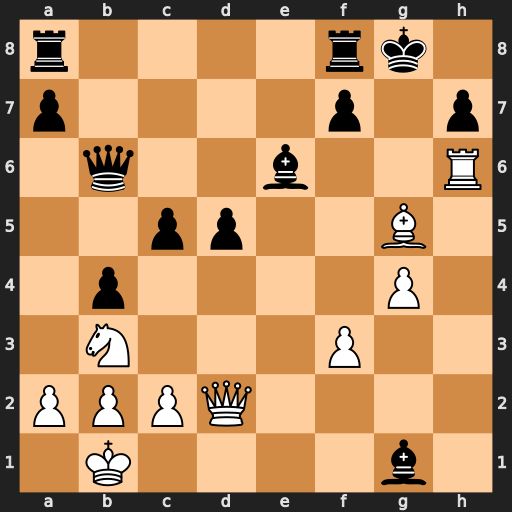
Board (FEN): r4rk1/p4p1p/1q2b2R/2pp2B1/1p4P1/1N3P2/PPPQ4/1K4b1
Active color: w
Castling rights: -
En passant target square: -
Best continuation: Bf6 Bf5 gxf5 Qxf6 Rxf6